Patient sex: M
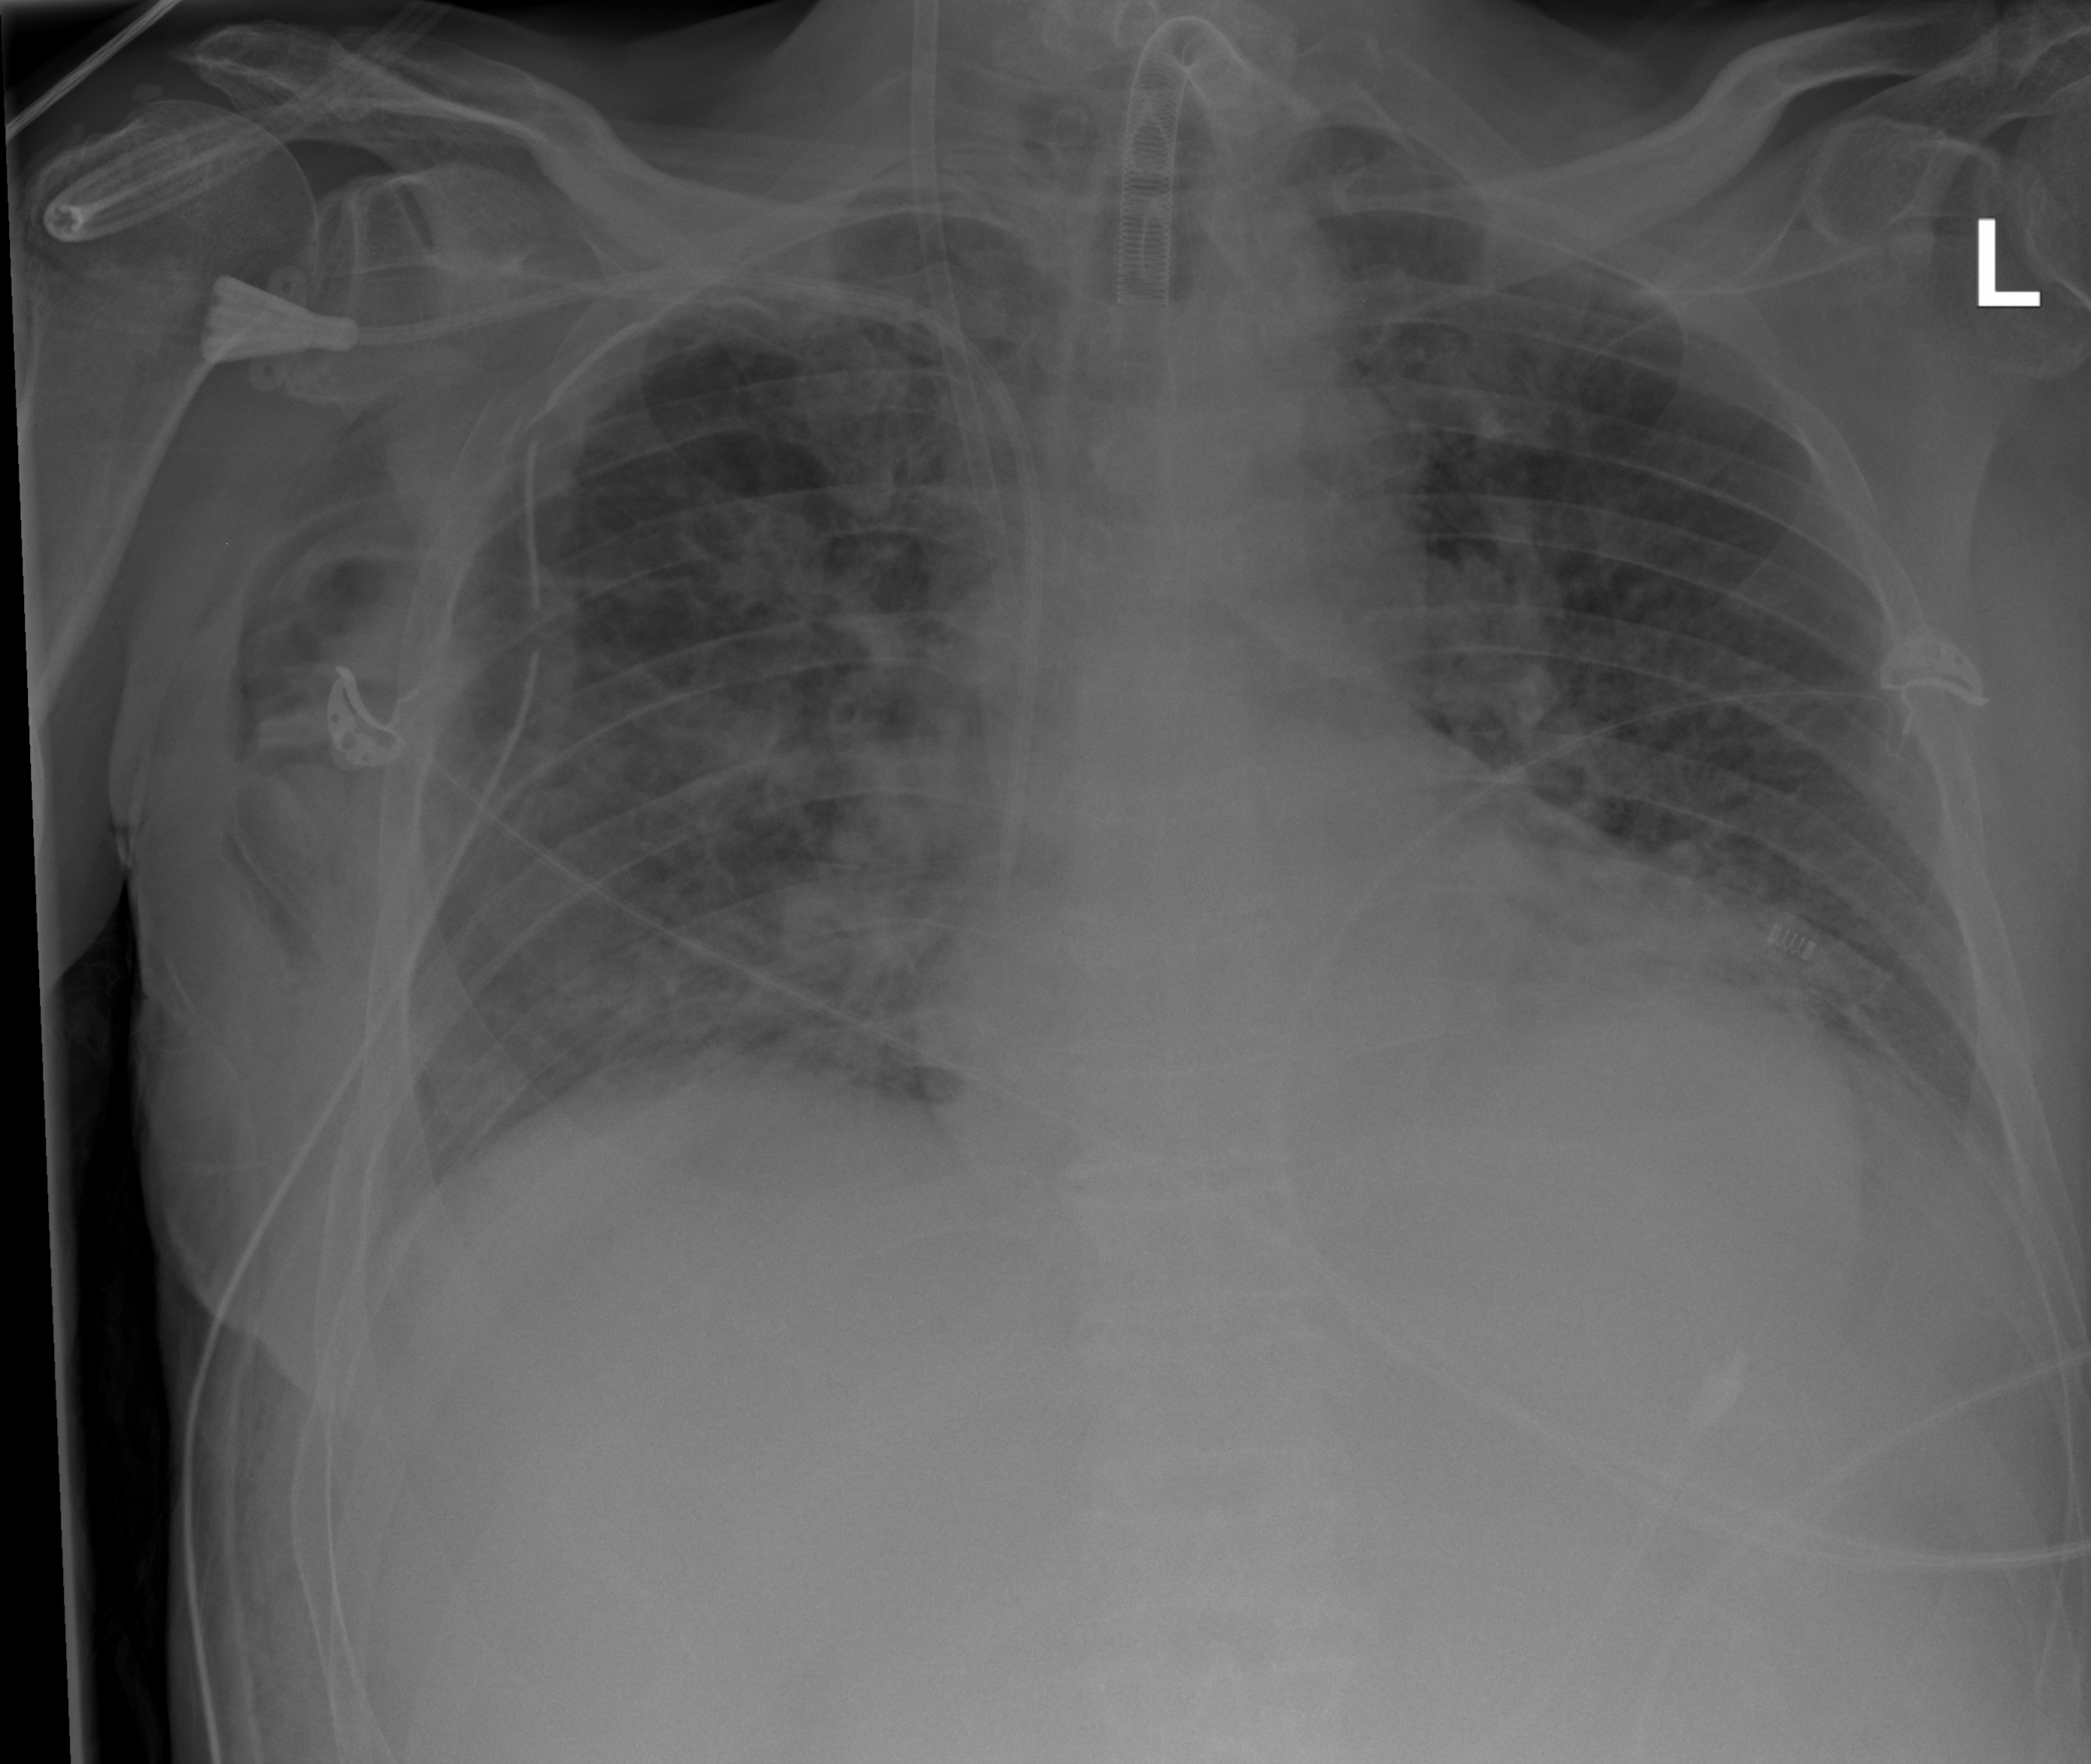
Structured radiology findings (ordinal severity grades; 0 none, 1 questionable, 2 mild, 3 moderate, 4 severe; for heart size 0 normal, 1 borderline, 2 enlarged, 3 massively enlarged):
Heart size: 2
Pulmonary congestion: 0
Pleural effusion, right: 2
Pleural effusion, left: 2
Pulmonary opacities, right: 2
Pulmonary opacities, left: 0
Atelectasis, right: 2
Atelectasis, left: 2